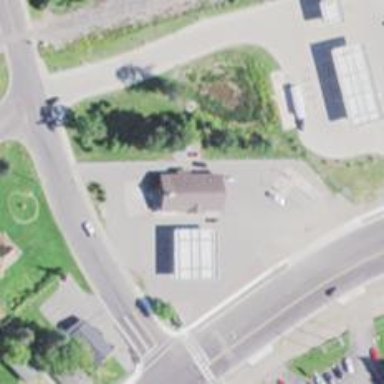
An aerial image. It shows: Convenience shop.